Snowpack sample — Buffalo Mountain, Silverthorne, Colorado, USA (1/25/25, 10:11 AM MST)
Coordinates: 39.6222, -106.1139
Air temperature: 22 °F
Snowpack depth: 110 cm
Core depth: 40 cm
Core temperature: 46.4 °F
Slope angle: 12°, slope face: 102°
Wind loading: high
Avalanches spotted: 0
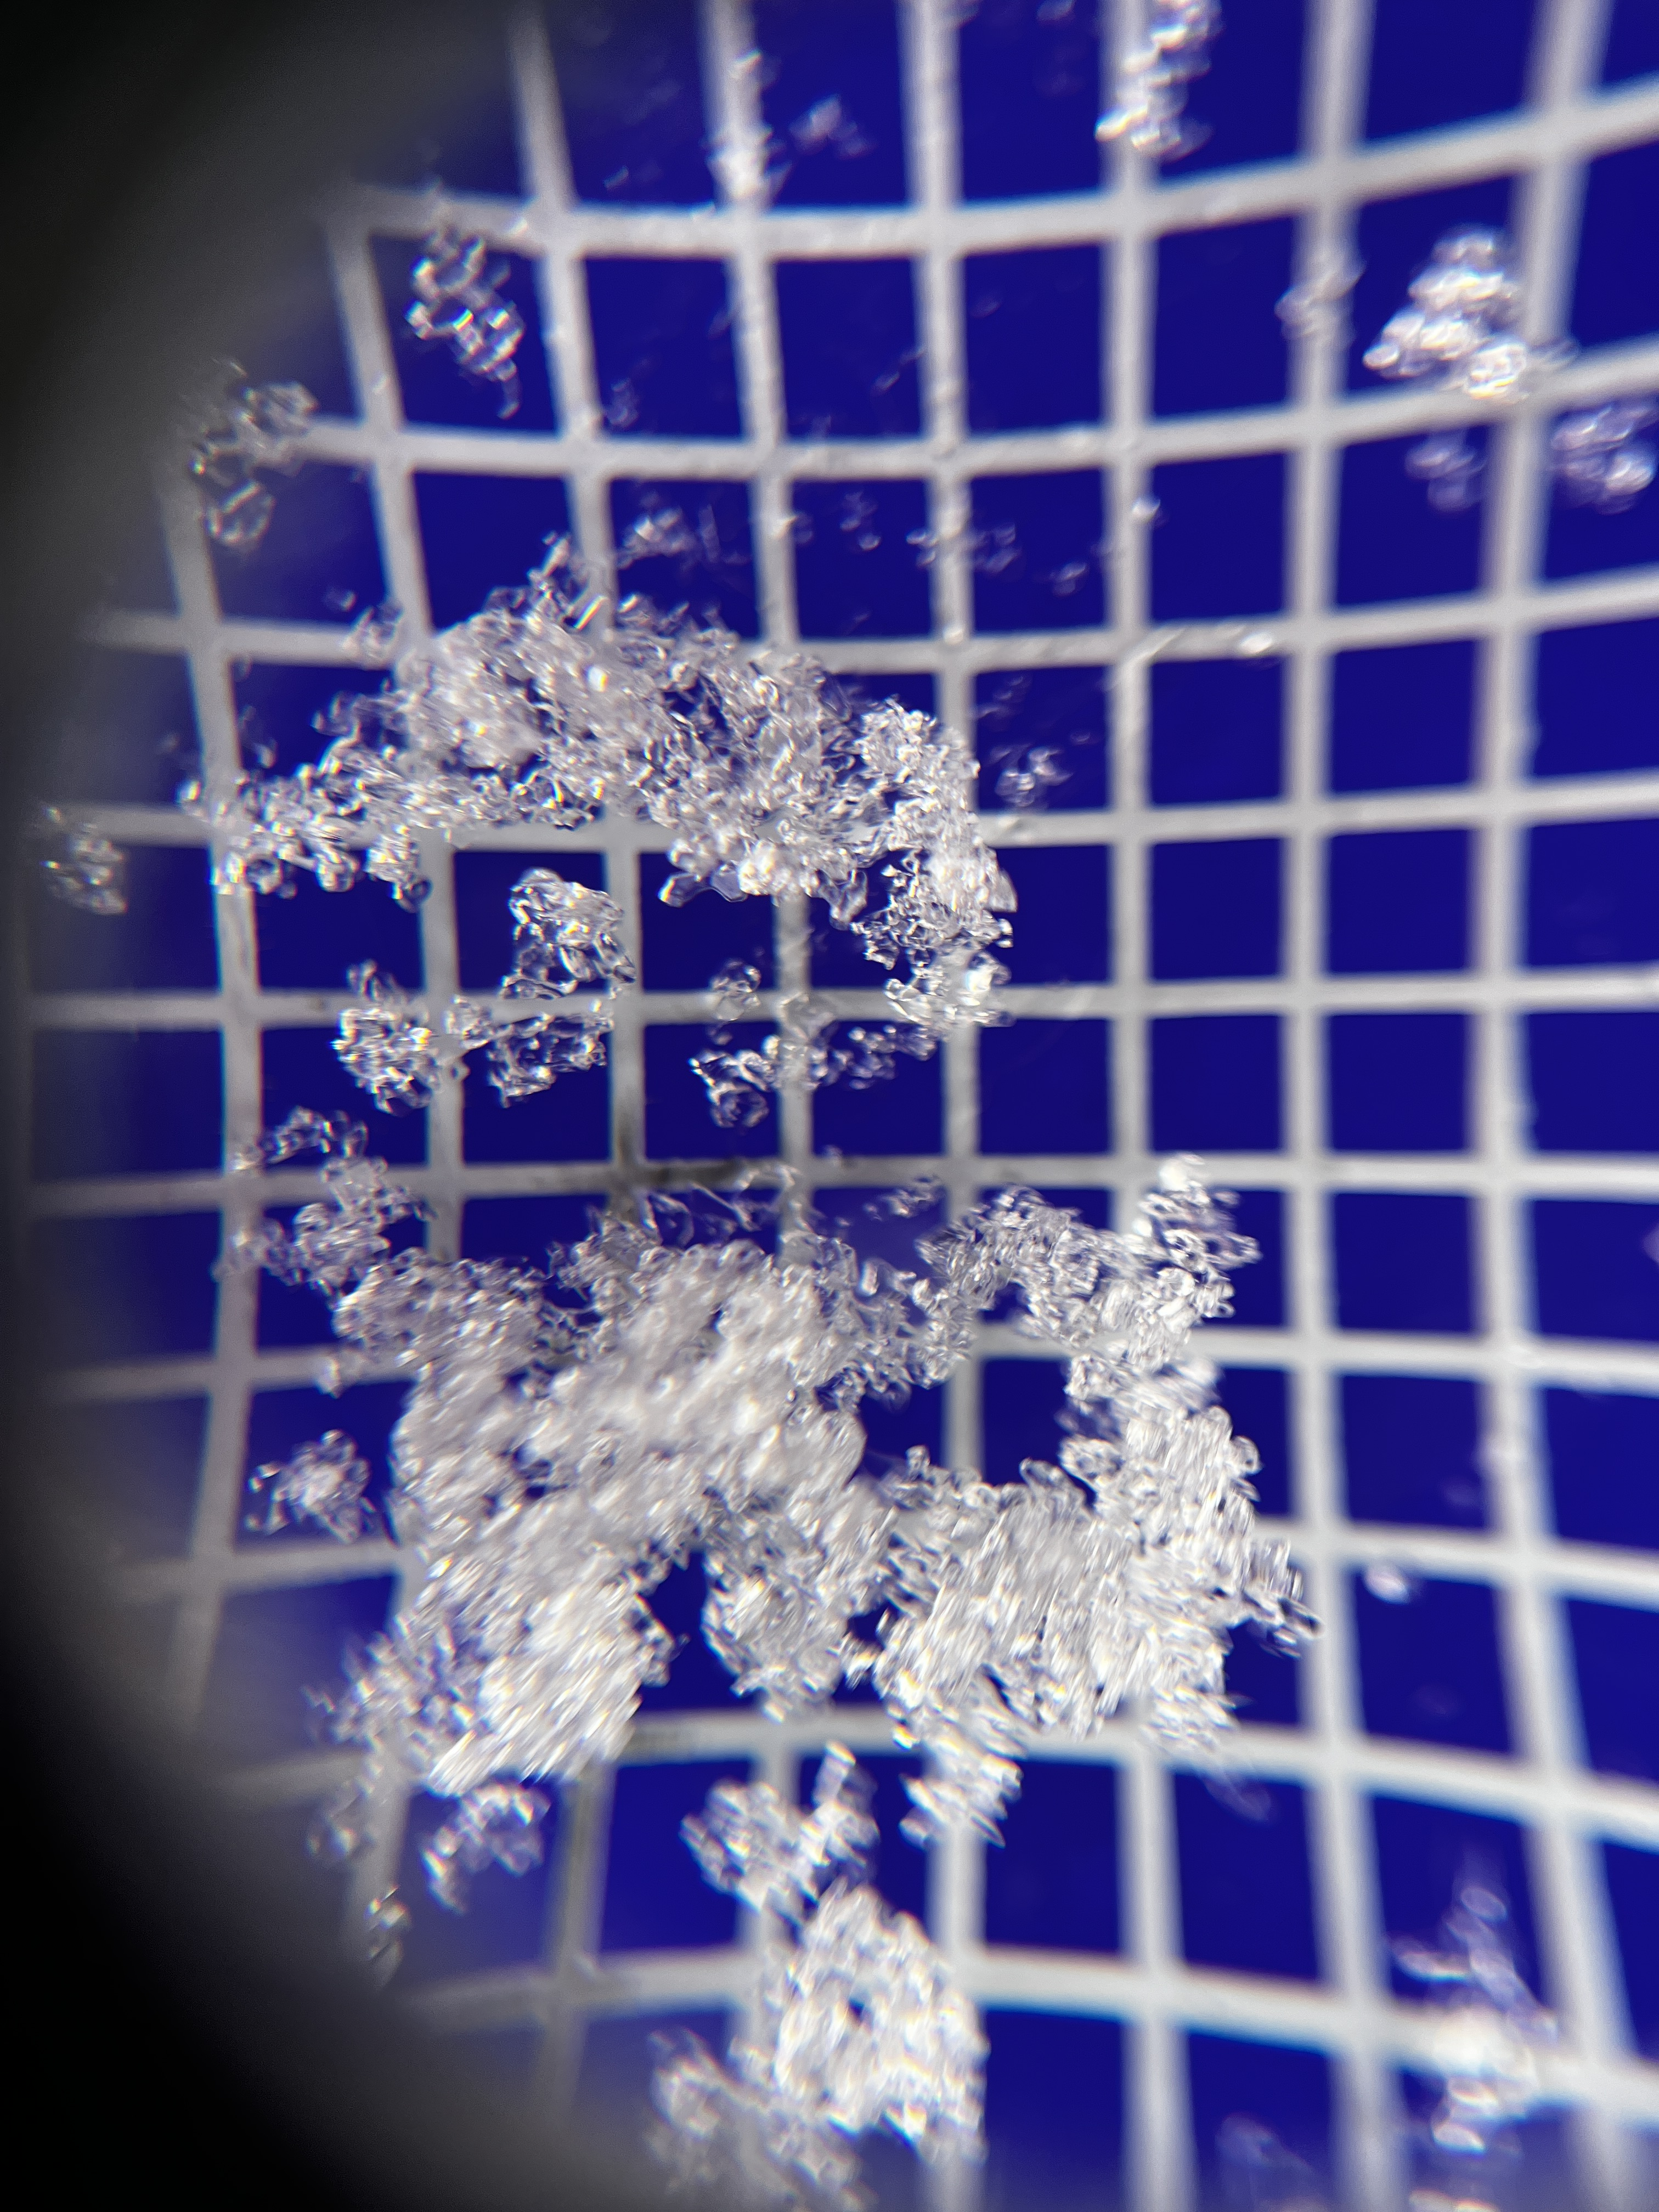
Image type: magnified_profile
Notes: No avalanches nearby, collected on the outskirts of a fire break 15 meters from the treeline, on way to Buffalo and Red Mountain